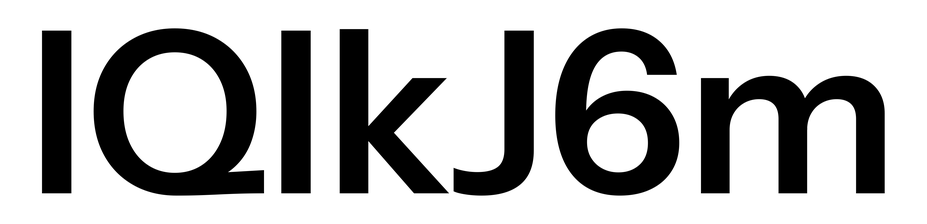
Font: InstrumentSans_SemiBold